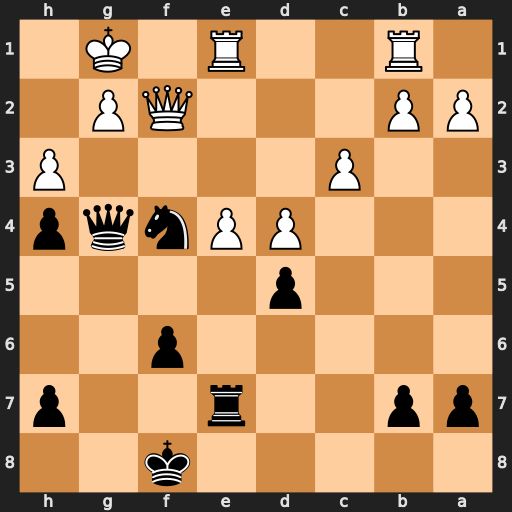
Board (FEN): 5k2/pp2r2p/5p2/3p4/3PPnqp/2P4P/PP3QP1/1R2R1K1
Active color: b
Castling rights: -
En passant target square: -
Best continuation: Nxh3+ Kf1 Nxf2